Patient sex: M
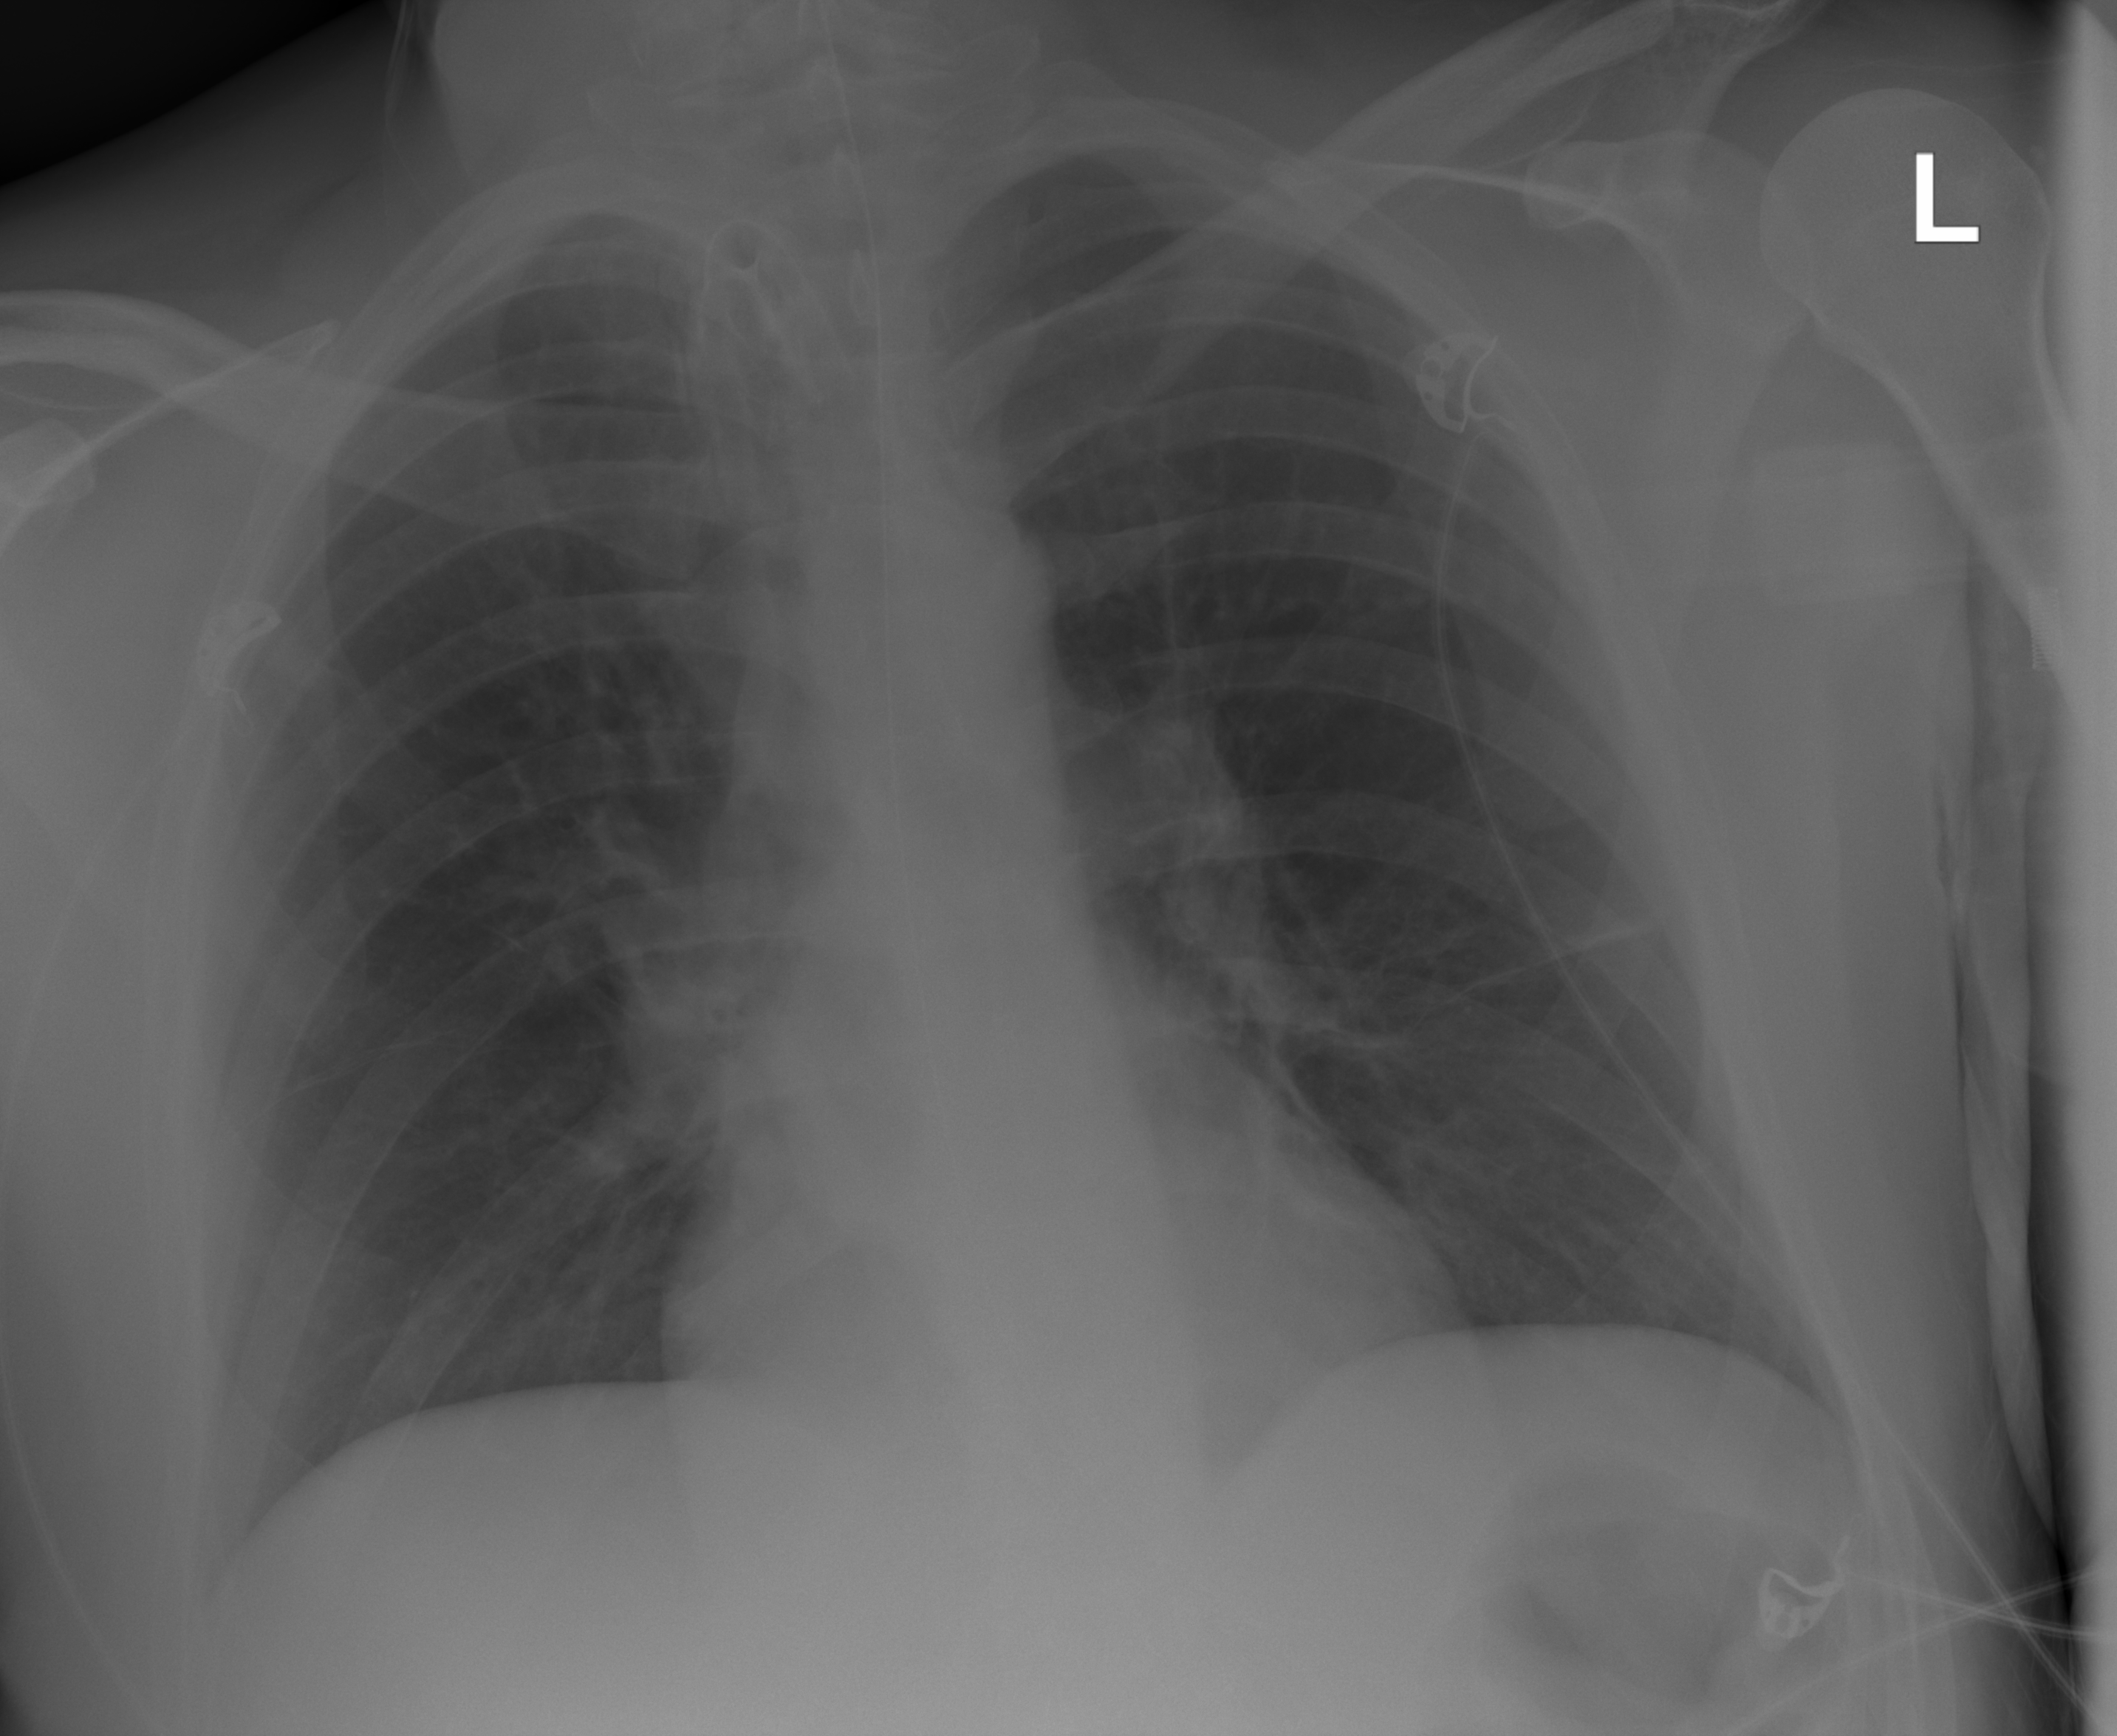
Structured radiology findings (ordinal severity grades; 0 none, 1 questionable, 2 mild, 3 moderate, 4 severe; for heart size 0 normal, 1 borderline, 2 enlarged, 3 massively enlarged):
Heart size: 0
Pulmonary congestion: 0
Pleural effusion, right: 0
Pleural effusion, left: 0
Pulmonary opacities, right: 0
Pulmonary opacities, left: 0
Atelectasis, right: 2
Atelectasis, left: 2